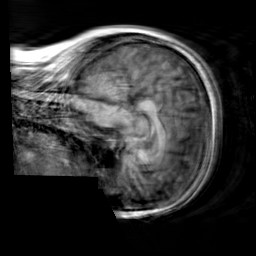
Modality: T1w
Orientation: sagittal
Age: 22
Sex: female
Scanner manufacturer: siemens
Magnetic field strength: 3 T
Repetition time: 2.3 s
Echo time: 0.00303 s